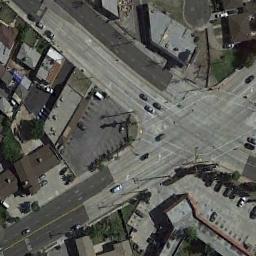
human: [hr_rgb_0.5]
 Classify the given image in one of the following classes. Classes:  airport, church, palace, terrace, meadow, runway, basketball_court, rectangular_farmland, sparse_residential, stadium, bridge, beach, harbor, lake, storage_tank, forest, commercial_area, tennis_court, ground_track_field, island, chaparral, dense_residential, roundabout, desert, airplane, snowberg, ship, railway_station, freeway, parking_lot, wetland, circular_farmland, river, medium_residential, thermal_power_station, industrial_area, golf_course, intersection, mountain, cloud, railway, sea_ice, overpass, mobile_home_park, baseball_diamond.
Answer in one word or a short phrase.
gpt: intersection